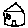
Label: house